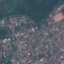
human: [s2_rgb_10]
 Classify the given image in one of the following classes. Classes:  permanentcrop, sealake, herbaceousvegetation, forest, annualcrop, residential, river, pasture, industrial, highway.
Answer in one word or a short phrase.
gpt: Residential